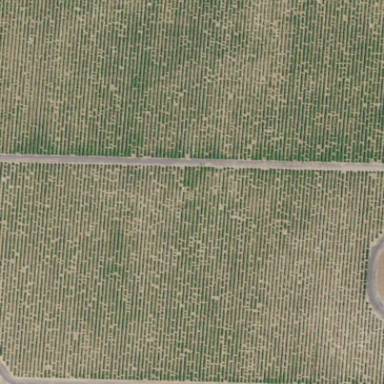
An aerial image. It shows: Vineyard where grapes are grown.